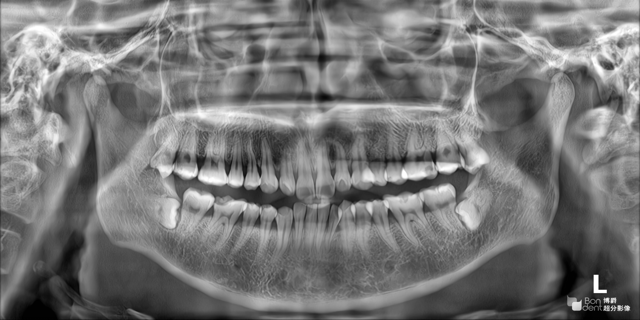
adult